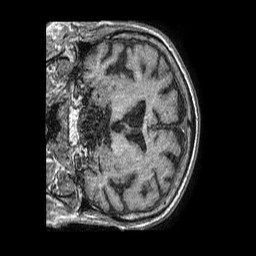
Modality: T1w
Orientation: coronal
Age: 73
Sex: male
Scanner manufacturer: philips
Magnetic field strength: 1.5 T
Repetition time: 0.008018 s
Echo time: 0.003693 s